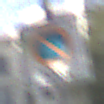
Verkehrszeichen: BeginnEingeschraenktesHalteverbotZone
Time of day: MorningAfternoon
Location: Outdoor (Urban)
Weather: PartlyCloudy
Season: NotSpecified
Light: Natural